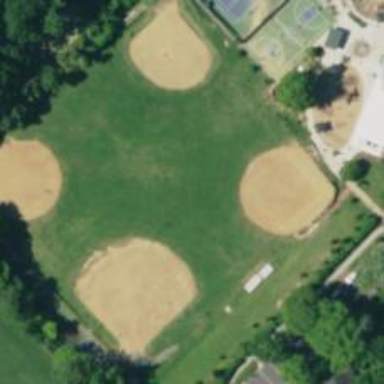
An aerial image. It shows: Baseball pitch for leisure and sports activities.